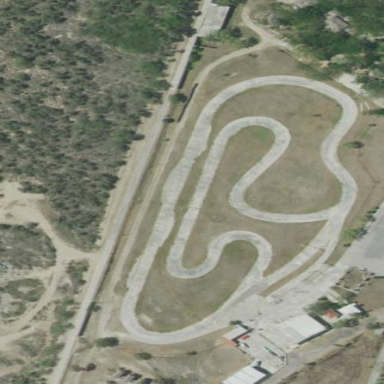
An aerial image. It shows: Karting raceway.